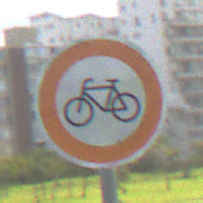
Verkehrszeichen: VerbotRadverkehr
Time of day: MorningAfternoon
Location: Outdoor (Suburban)
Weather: PartlyCloudy
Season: NotSpecified
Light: Natural